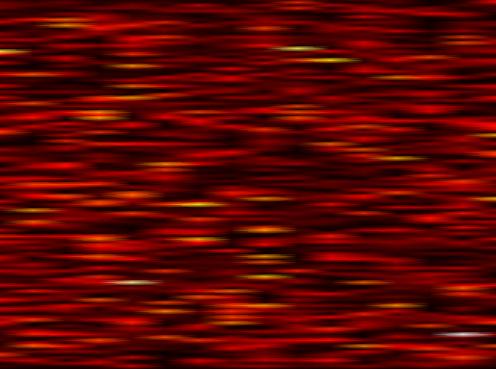
Label: WOLA